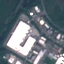
Land use / land cover: Industrial